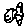
Label: fish